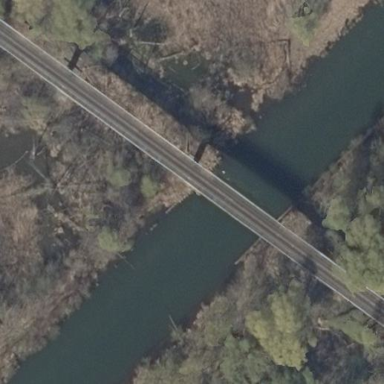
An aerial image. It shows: Man-made bridge.